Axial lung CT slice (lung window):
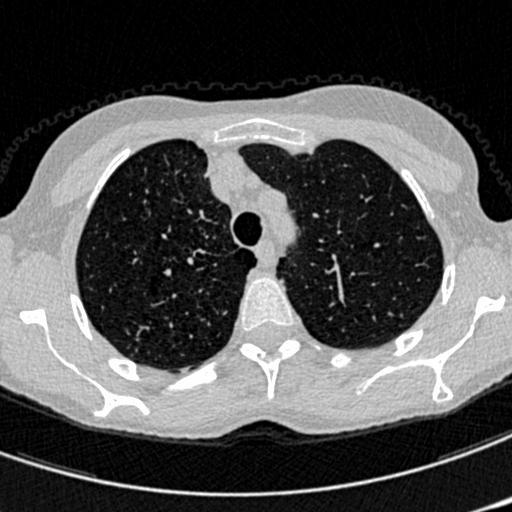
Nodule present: no